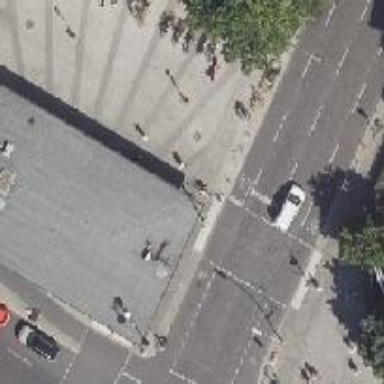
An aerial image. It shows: Subway entrance.